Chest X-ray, PA view. Patient: 54 years old, sex M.
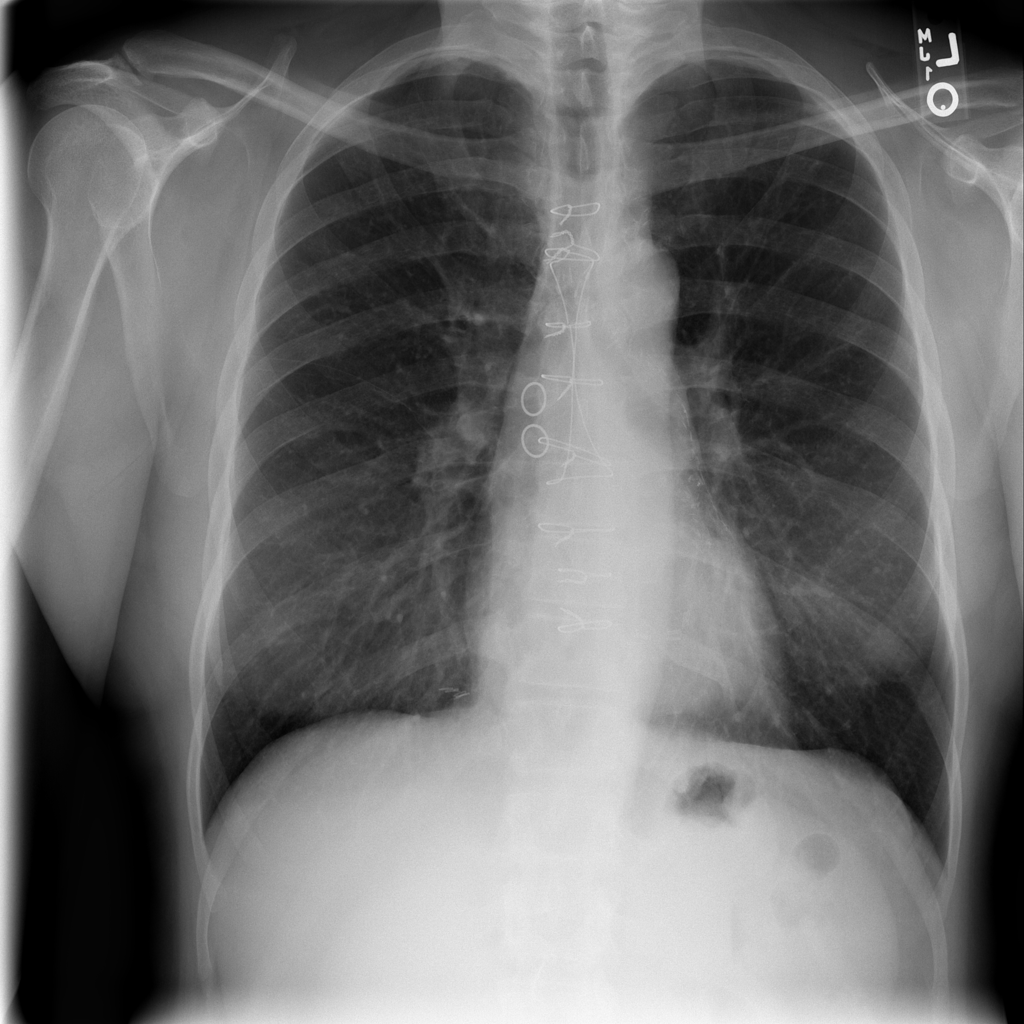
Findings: No Finding